Field crop: maize
Growth stage: 2
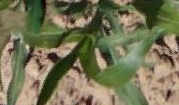
Species: maize